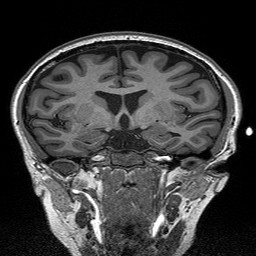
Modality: T1w
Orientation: sagittal
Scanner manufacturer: siemens
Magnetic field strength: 3 T
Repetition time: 2.3 s
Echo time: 0.00298 s